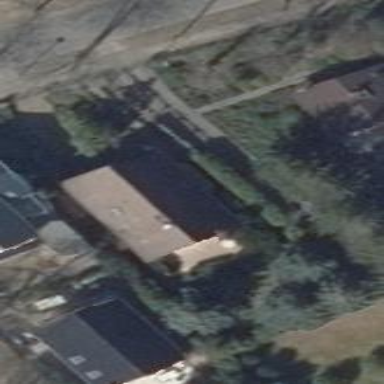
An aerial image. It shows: Detached building with gabled roof.